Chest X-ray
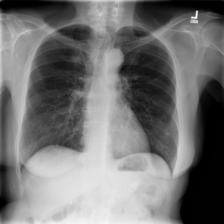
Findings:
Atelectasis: negative
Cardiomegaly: negative
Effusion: negative
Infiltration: negative
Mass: negative
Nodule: negative
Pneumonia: negative
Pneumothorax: negative
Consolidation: negative
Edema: negative
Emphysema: negative
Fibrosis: negative
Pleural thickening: negative
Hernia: negative